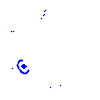
Particle: proton